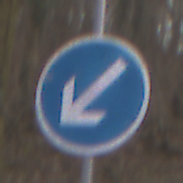
Verkehrszeichen: VorgeschriebeneVorbeifahrtLinks
Umgebung: Outdoor, Nature
Tageszeit: MorningAfternoon
Wetter: Overcast
Licht: Natural
Jahreszeit: Autumn
Kontrast: LowContrast